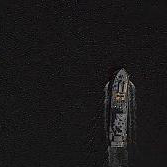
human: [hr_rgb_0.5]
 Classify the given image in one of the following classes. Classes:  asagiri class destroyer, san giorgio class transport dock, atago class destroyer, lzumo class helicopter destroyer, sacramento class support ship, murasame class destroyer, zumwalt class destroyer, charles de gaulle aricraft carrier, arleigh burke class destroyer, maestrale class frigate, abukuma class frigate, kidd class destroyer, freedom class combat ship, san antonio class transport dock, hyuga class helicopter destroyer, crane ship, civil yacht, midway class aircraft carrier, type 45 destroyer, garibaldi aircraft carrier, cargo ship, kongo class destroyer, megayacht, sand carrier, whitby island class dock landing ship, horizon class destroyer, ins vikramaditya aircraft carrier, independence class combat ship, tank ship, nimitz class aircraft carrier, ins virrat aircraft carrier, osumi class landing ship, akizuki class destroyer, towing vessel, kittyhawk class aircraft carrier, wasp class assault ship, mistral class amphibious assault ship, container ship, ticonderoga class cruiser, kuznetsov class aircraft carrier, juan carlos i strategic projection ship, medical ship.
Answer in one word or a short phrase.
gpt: Towing vessel